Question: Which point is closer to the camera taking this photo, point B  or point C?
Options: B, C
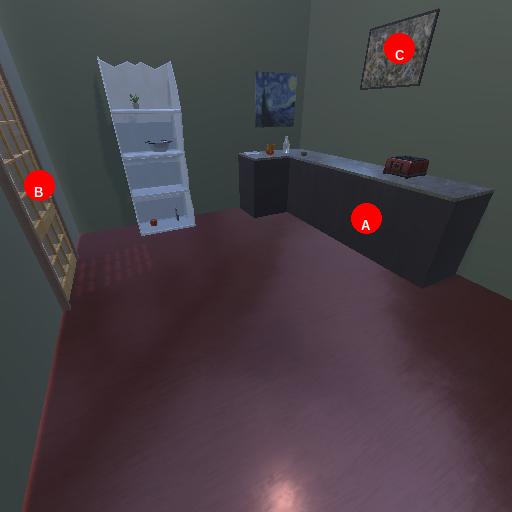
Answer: B